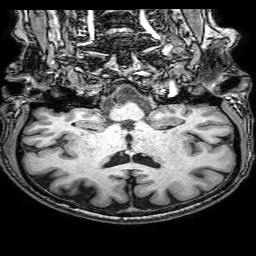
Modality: T1w
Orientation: sagittal
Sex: male
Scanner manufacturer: philips
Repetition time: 0.008108 s
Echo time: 0.00371 s